Question: I need to fetch some data in laravel using a secondary connection database in SQL Server.
My code is this:
'''
DB::connection('sqlsrv')->enableQueryLog();
$clstamp = DB::connection('sqlsrv')
->table('cl')
->select('clstamp','ncont','no')
->where("ncont", "507751167")
->get();
dd(DB::connection('sqlsrv')->getQueryLog(),$clstamp );
'''
The result is:

When I remove the "->where" line, my data appears. I'm certain that my SQL query is allright, I tried in SQL Server Management Studio.
What am I doing wrong?
What is the best method to create queries and bindings, with a model that is not controlled my laravel structure/migrations ? this SQL Server database is external i only need to fetch data .
My simple model:
'''
class PHC_cl extends Model
{
//
protected $connection= 'sqlsrv';
protected $guarded = [];
protected $primaryKey = 'clstamp';
protected $table = 'cl';
}
'''
If i remove the ->where() line, it outputs data ok - array->663 itens
<URL>
I allready tried with whereRaw, putting the condition between '....' but always return empty.
My code for other method :
'''
DB::connection('sqlsrv')->enableQueryLog();
$sql = "
SELECT clstamp,ncont,no
FROM CL
WHERE ncont like :ncont
";
$clstamp = DB::connection('sqlsrv')->select(DB::raw($sql),[
'ncont' => $data['nif']
]);
dd(DB::connection('sqlsrv')->getQueryLog(),$clstamp );
'''
My $data<URL>
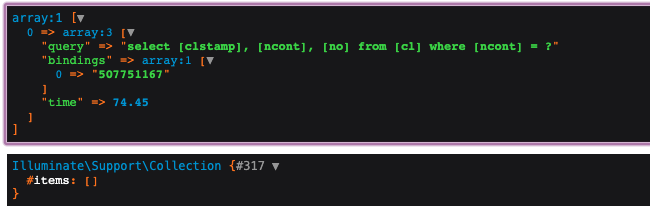
Answer: update your code to :
'''
DB::connection('sqlsrv')->enableQueryLog();
$clstamp = DB::connection('sqlsrv')
->table('cl')
->select('clstamp','ncont','no')
->where('ncont','=', '507751167')
->get();
dd(DB::connection('sqlsrv')->getQueryLog(),$clstamp );
'''